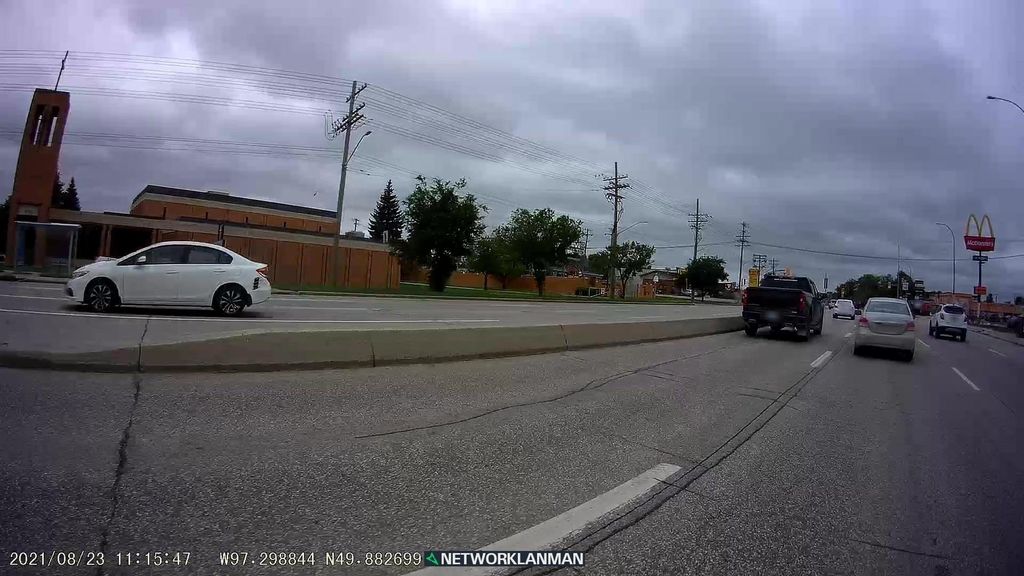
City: winnipeg